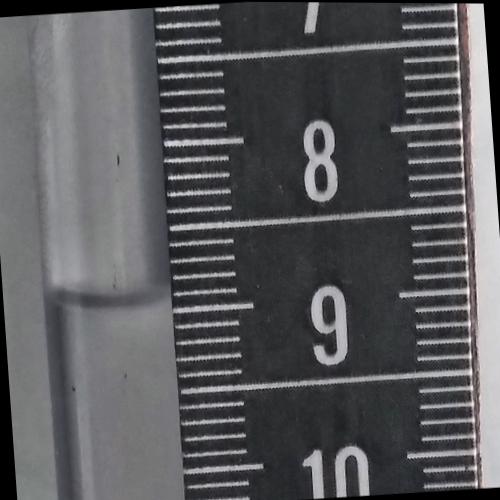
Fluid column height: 8.9 cm